You are looking at the continuous-wavelet transform of a rotating shaft's vibration signal. Based on the visible evidence, which rotor condition applies: normal, misalignment, unbalance, looseness?
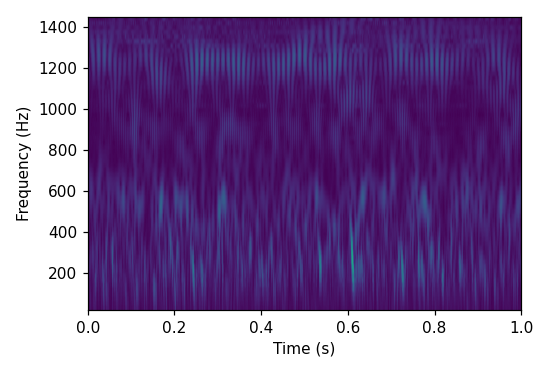
Answer: normal